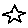
Label: star